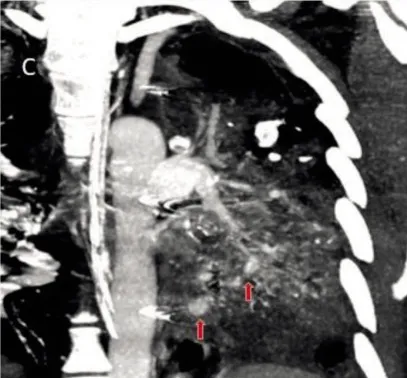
Chest CT angiography (CTA). Coronal.
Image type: radiology (ct)